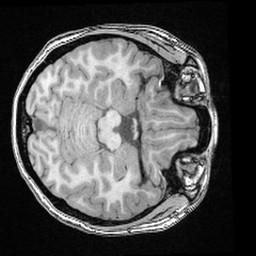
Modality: T1w
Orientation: axial
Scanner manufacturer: ge
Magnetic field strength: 3 T
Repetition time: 0.008572 s
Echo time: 0.003384 s